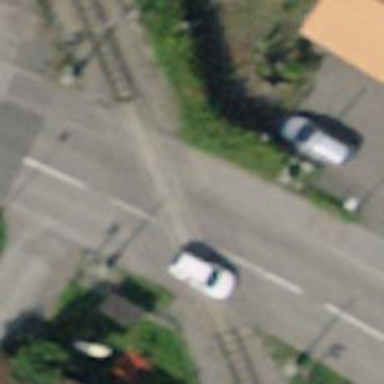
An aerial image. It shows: Level crossing with double half barrier.